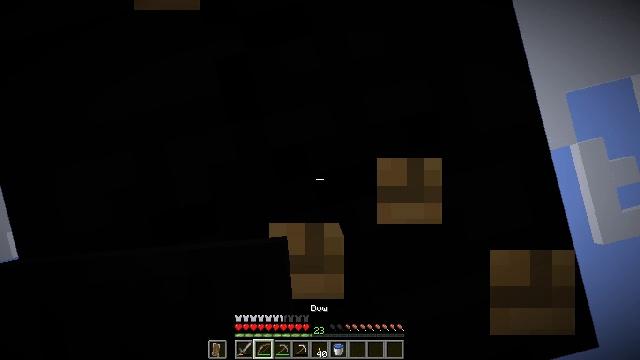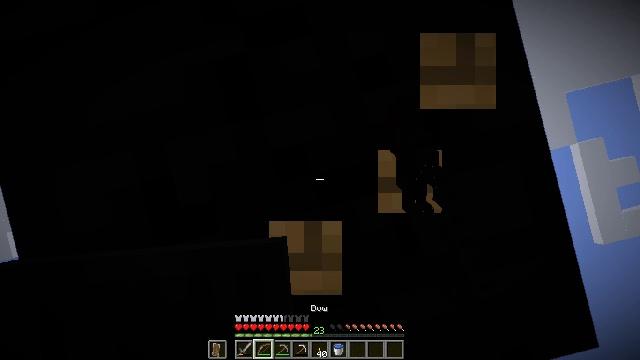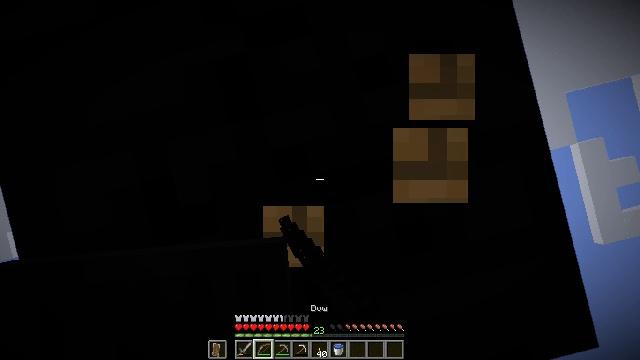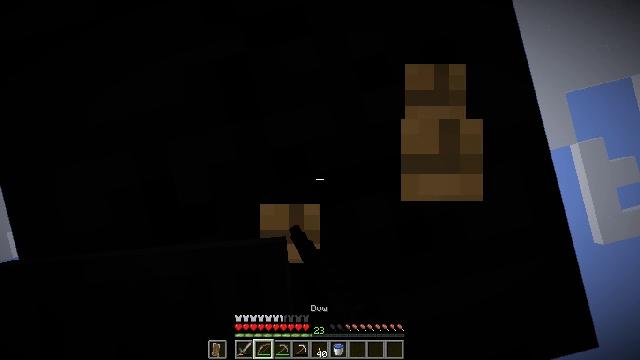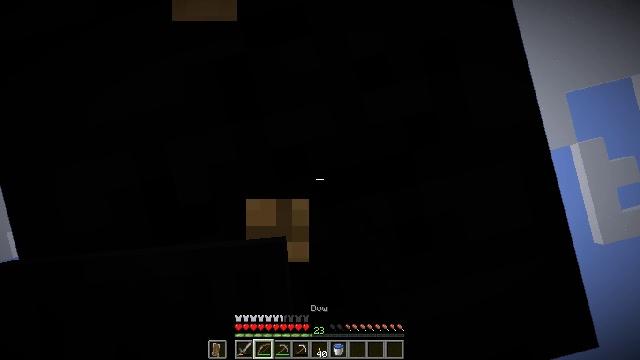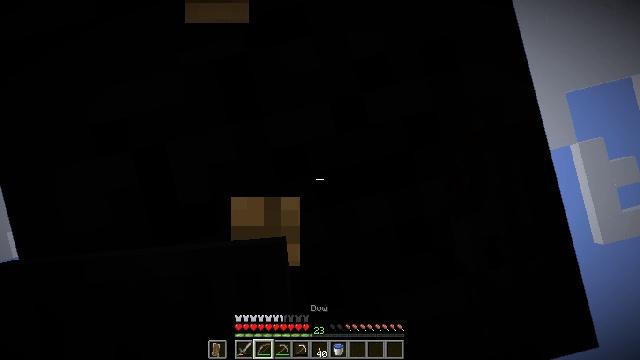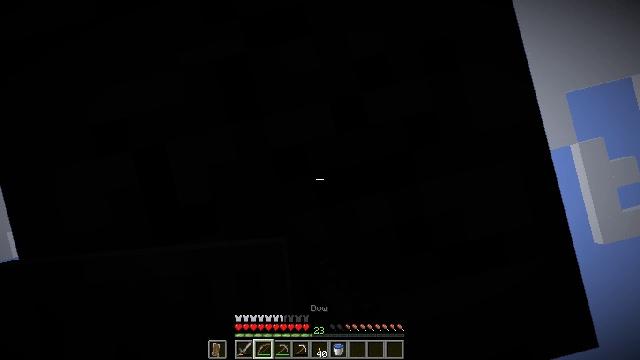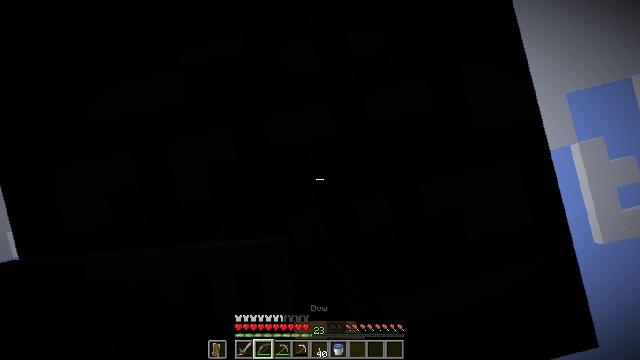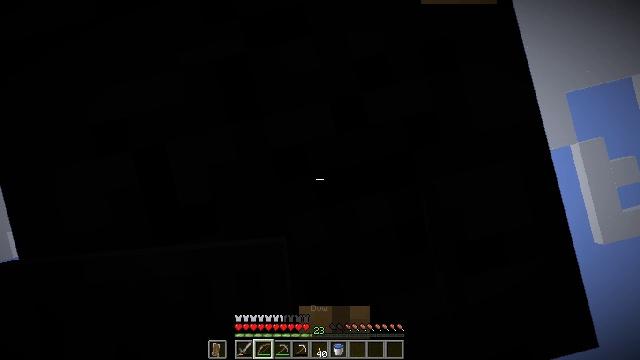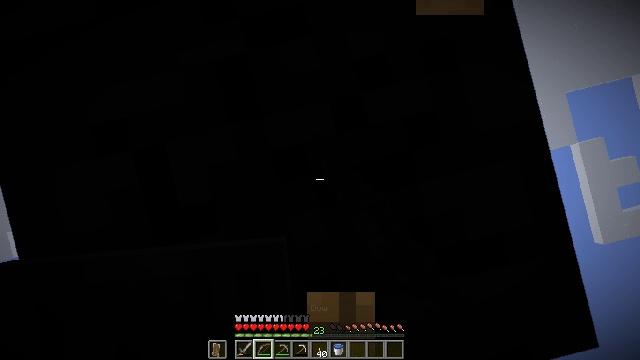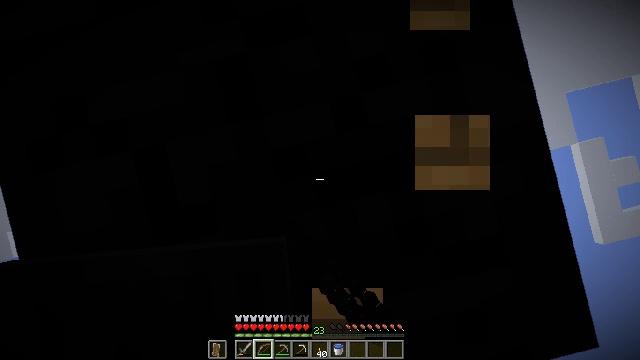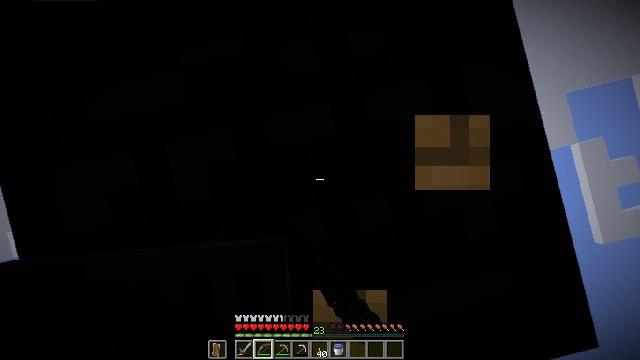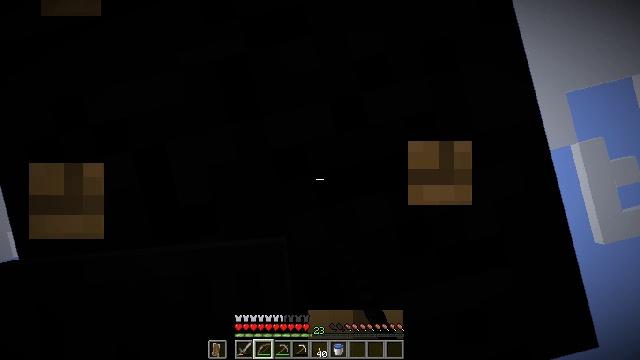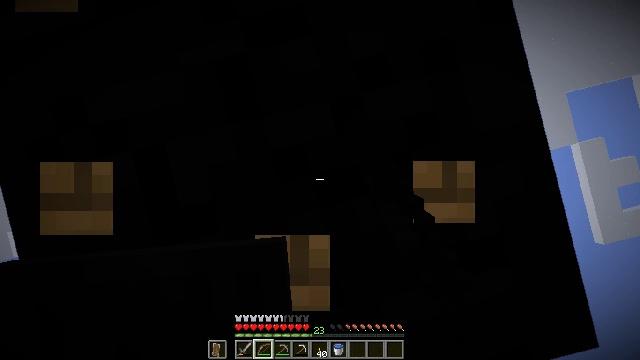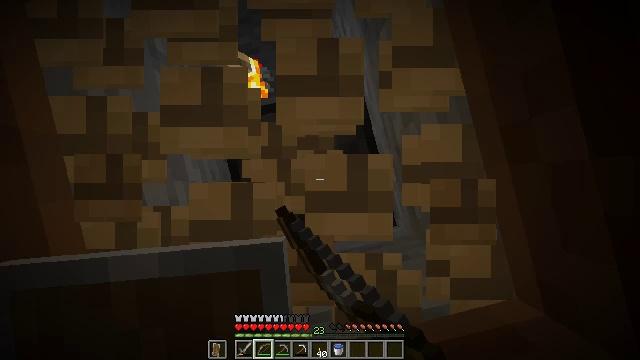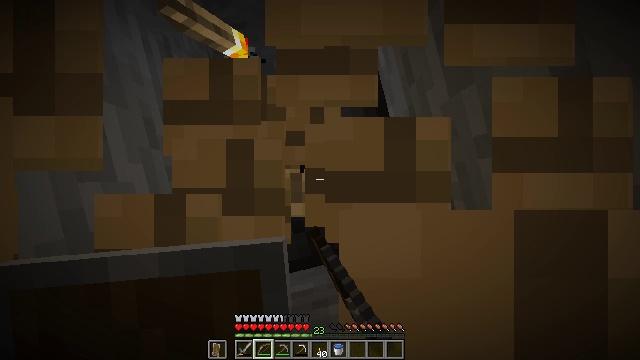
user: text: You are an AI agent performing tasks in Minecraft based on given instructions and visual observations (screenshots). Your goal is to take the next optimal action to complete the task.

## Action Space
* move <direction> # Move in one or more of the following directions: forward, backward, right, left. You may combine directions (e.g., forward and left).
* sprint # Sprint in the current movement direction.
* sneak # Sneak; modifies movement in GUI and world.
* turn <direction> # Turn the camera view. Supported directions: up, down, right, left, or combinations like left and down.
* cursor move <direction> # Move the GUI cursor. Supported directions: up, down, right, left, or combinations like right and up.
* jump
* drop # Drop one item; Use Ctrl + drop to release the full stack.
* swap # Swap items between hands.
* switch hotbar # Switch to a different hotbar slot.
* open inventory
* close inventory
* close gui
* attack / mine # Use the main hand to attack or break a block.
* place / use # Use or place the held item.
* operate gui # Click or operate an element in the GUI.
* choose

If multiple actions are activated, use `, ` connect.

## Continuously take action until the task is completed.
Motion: motion action
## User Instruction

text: Detach the piston head.
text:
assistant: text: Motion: attack / mine
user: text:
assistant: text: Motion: attack / mine
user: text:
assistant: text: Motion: attack / mine
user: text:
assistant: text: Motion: attack / mine
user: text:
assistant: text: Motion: attack / mine
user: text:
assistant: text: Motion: attack / mine
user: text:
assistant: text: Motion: attack / mine
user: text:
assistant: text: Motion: attack / mine
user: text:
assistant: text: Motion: attack / mine
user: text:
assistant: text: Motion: attack / mine
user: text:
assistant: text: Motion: attack / mine
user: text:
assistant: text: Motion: attack / mine
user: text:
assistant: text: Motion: attack / mine
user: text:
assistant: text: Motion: attack / mine
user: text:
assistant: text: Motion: attack / mine
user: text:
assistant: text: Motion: attack / mine
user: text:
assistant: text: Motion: attack / mine
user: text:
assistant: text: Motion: attack / mine
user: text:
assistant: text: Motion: attack / mine